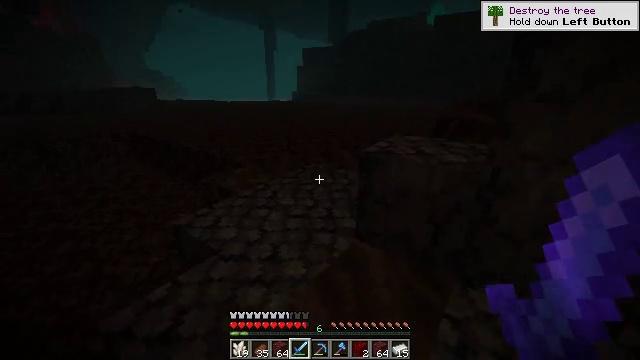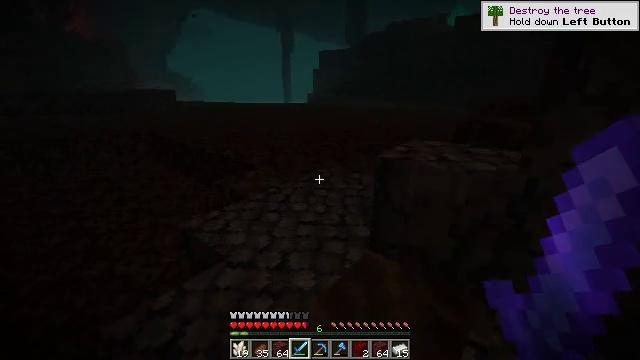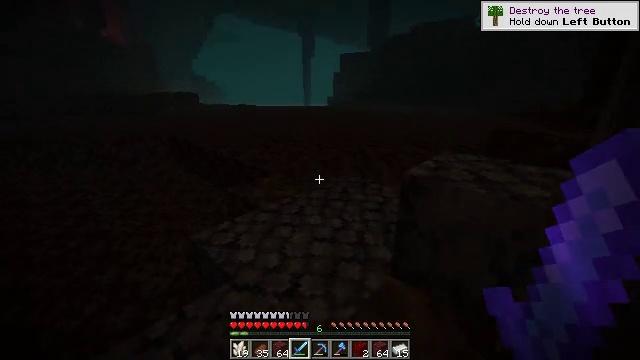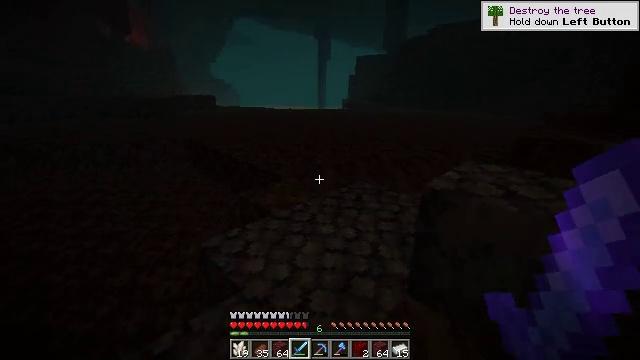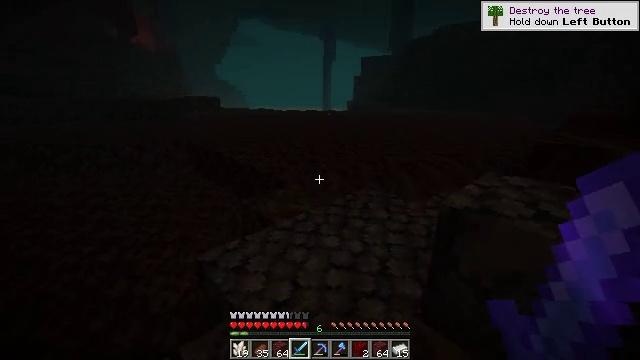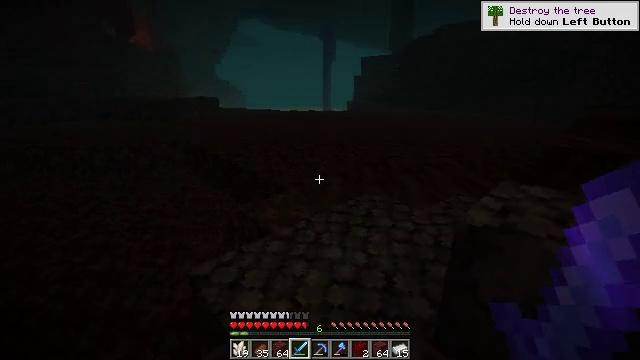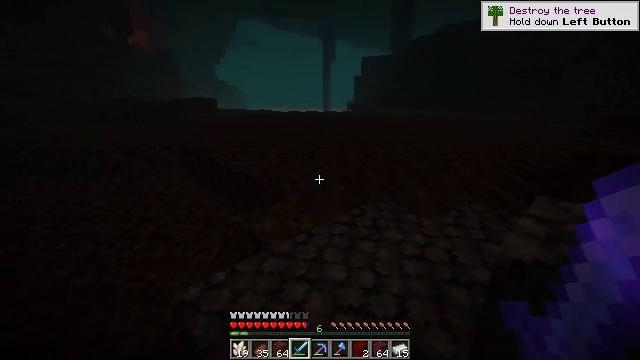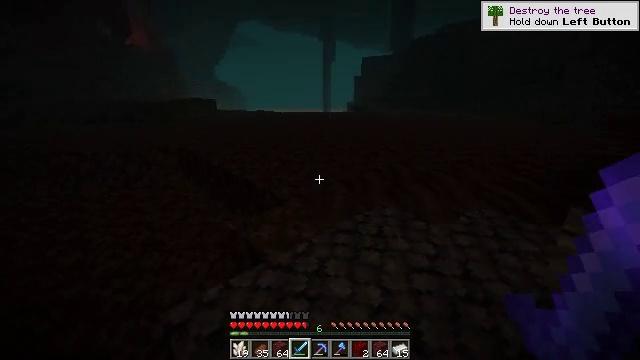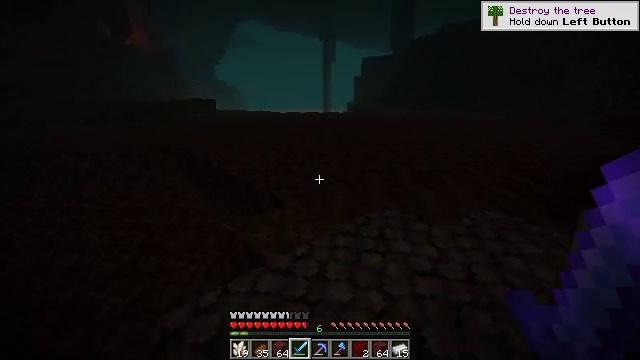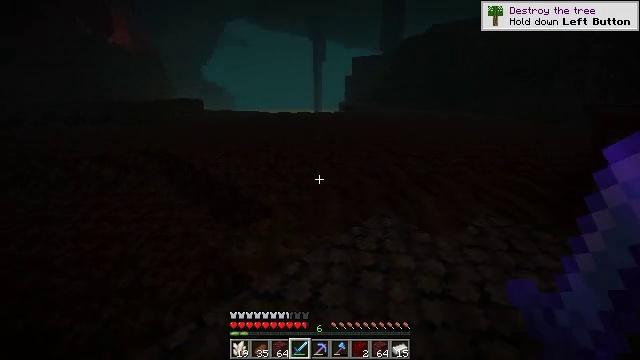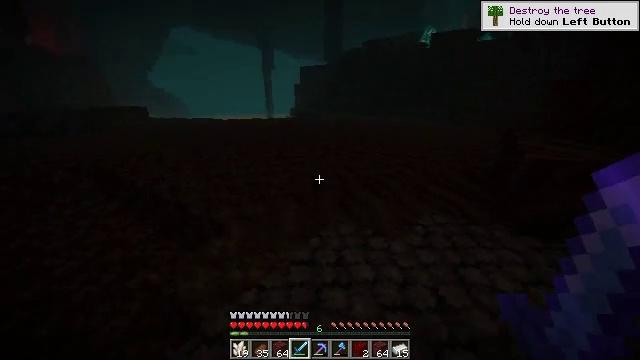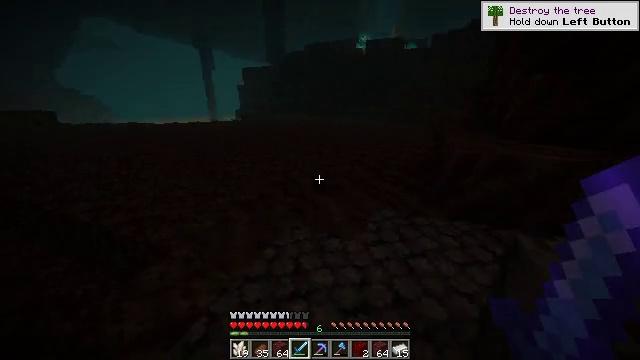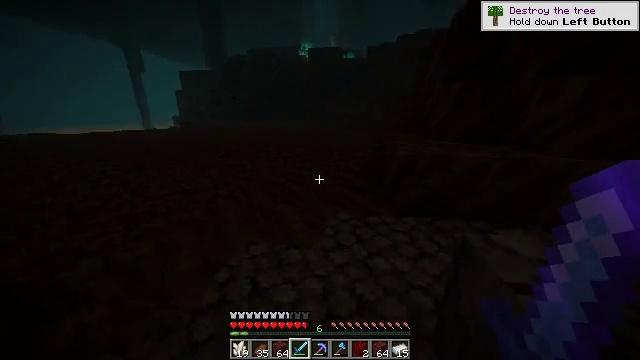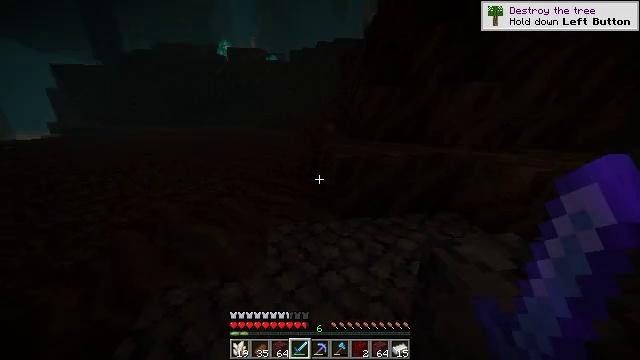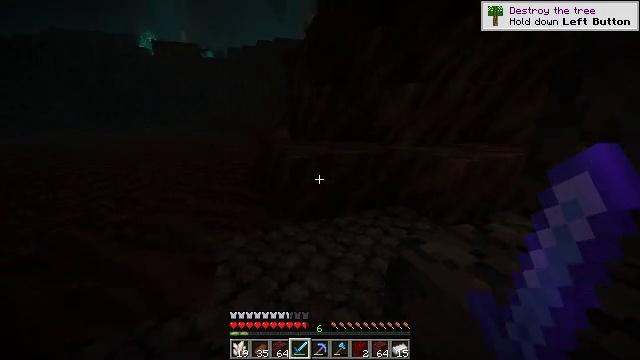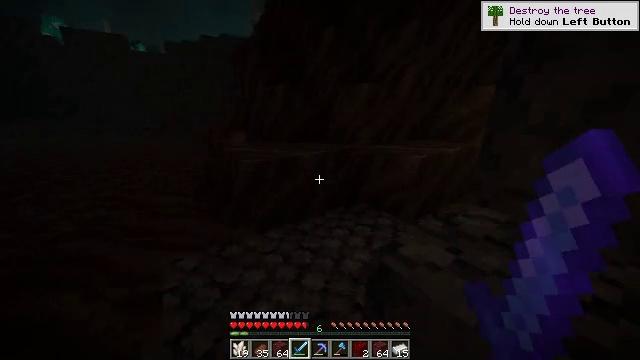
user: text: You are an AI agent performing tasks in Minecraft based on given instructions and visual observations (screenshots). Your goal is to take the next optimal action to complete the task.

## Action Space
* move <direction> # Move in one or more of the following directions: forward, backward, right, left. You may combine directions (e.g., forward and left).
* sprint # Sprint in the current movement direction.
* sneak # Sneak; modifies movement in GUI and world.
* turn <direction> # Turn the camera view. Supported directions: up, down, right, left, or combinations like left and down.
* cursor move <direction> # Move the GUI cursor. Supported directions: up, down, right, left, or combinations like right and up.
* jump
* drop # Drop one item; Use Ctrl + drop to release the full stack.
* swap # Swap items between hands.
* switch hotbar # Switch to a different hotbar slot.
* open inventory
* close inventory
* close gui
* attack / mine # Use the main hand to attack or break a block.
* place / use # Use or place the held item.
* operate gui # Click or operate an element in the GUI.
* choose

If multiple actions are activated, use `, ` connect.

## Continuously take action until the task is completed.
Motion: motion action
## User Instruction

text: Mine the bone block found in fossils.
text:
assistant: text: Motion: move forward, turn left
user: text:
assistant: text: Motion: move forward, turn left
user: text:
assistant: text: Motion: move forward, turn left
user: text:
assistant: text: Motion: move forward, turn left
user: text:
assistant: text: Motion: move forward
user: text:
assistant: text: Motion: move forward
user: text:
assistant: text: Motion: move forward
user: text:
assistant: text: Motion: move forward
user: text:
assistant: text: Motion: move forward, sprint, turn right
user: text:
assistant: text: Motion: move forward, sprint, turn right
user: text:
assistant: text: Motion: move forward, sprint, turn right
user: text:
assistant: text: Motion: move forward, turn right
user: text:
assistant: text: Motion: move forward, turn right
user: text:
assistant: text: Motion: move forward, turn right
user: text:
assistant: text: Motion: move forward, turn right
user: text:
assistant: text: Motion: move forward, turn right
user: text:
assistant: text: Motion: move forward, turn right
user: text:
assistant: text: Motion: move forward, turn right and up
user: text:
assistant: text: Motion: move forward, turn right
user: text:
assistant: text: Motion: move forward
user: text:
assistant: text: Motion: move forward, turn up
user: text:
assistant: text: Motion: move forward, turn left and up
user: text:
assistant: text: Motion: move forward, turn up
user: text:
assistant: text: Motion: move forward, turn left and up
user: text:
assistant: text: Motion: move forward, turn left and up
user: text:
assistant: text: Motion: move forward, turn left and up, jump
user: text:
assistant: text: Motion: move forward, turn left and up, jump
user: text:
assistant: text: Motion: move forward, turn left, jump
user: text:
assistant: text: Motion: move forward, jump
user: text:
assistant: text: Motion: move forward, jump